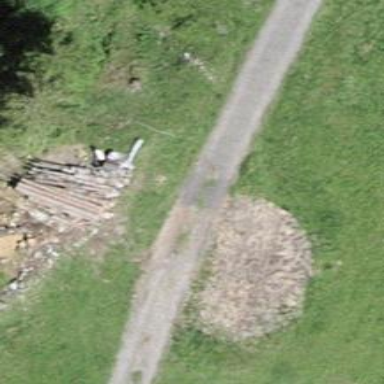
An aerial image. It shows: Unpaved track with grade2 tracktype.